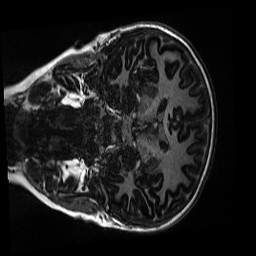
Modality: MP2RAGE
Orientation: coronal
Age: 11
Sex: female
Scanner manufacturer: siemens
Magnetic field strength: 3 T
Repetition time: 4 s
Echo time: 0.00303 s